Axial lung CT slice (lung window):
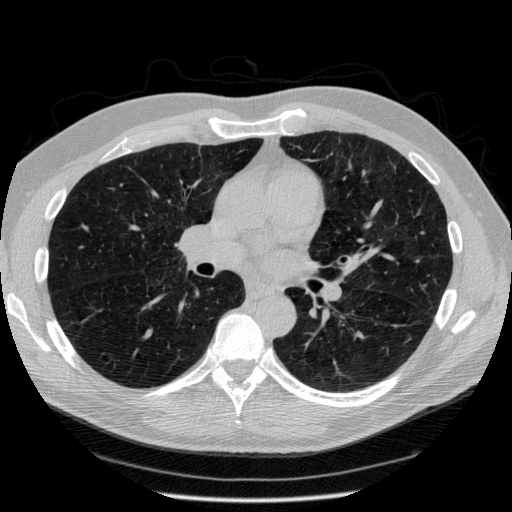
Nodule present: no